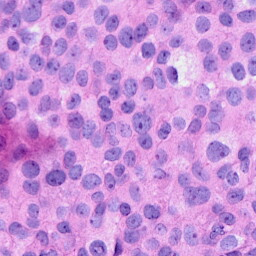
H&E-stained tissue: Breast